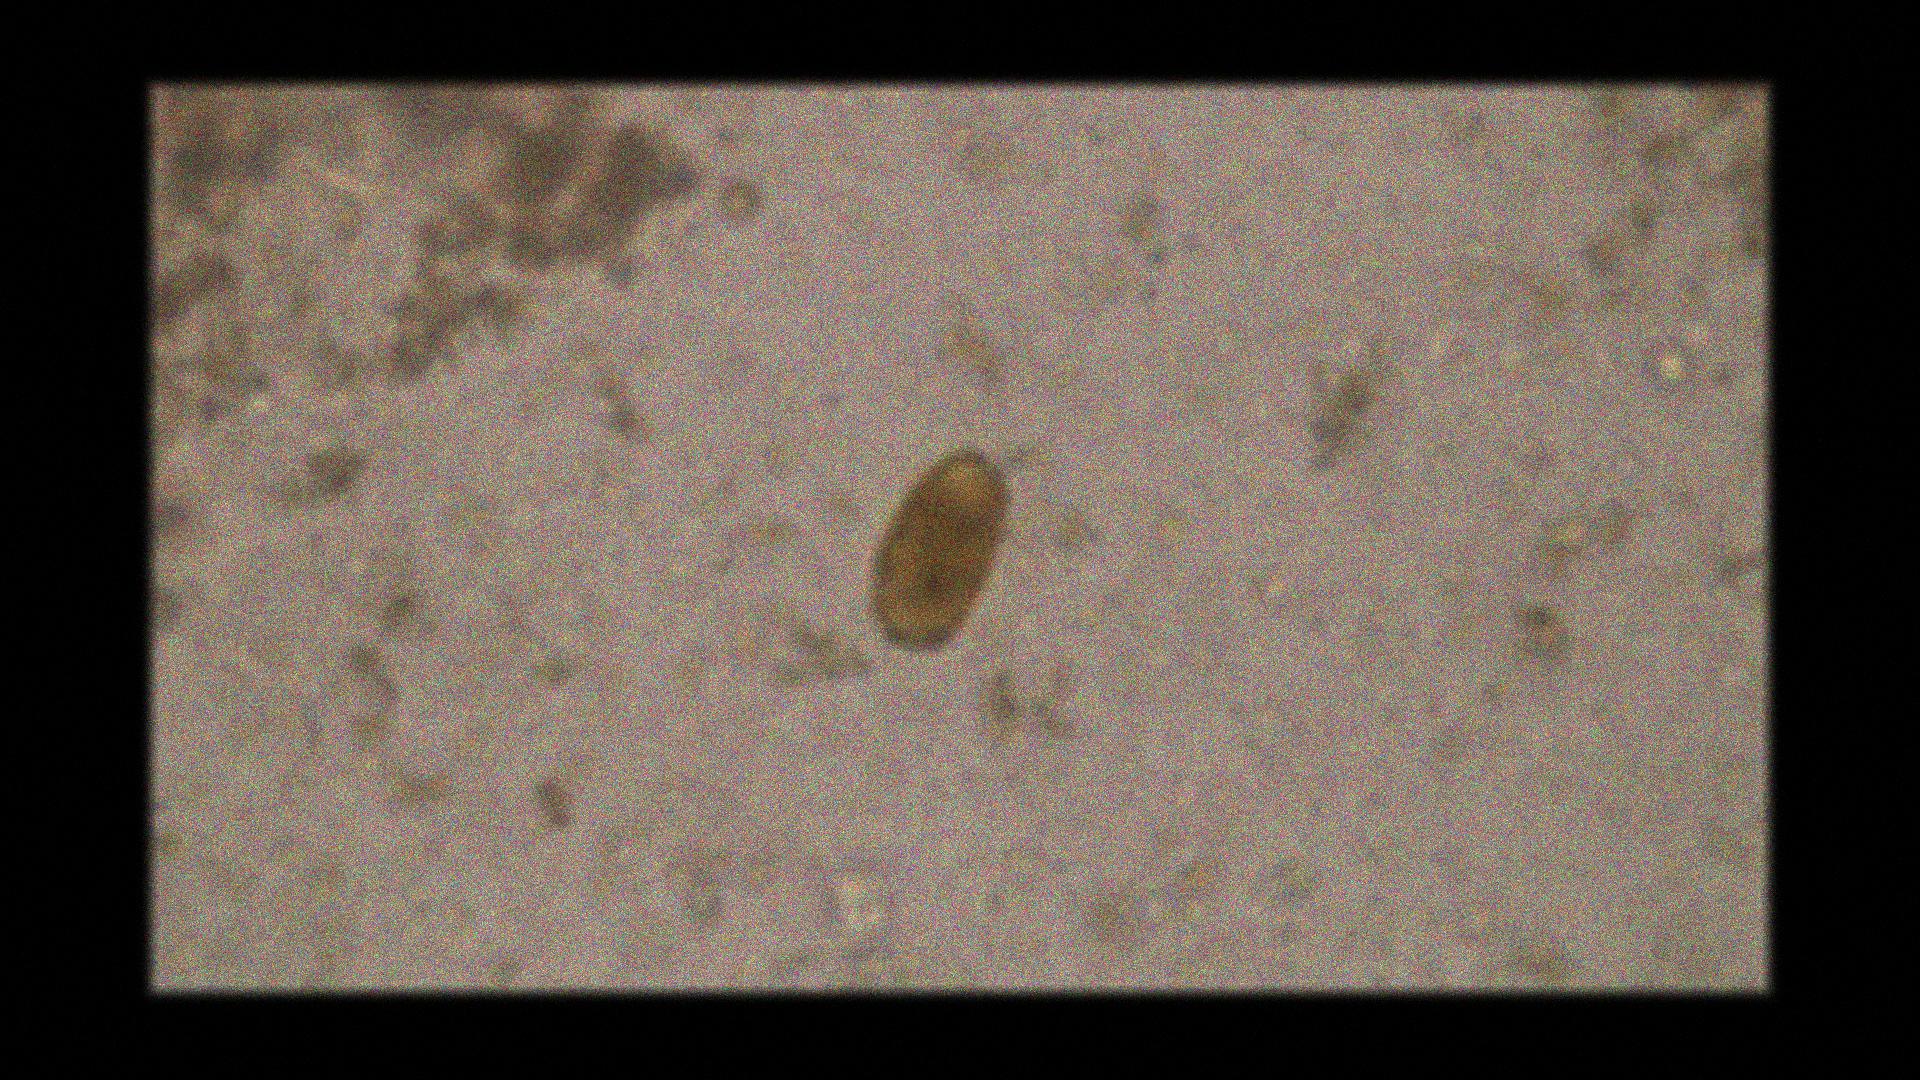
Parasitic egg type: Paragonimus spp